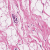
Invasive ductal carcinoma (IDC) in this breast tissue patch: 0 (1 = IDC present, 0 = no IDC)